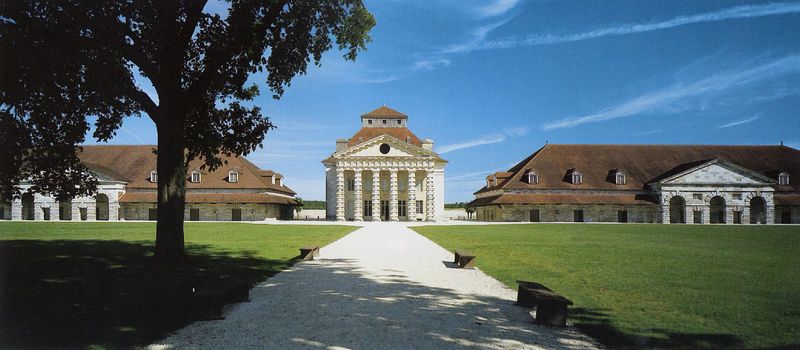
Titel: Direktionspavillon der Salinenstadt Chaux
Künstler: Claude Nicolas Ledoux
Standort: Arc-et-Senans (EU - F)
Schlagwörter: baum, blau, himmel, schatten, weiß, wolken, grün, säulen, dach, gebäude, haus, park, rasen, rot, weg, wiese, sonne, dächer, giebel, foto, eingang, festung, bänke, schloß, kondensstreifen